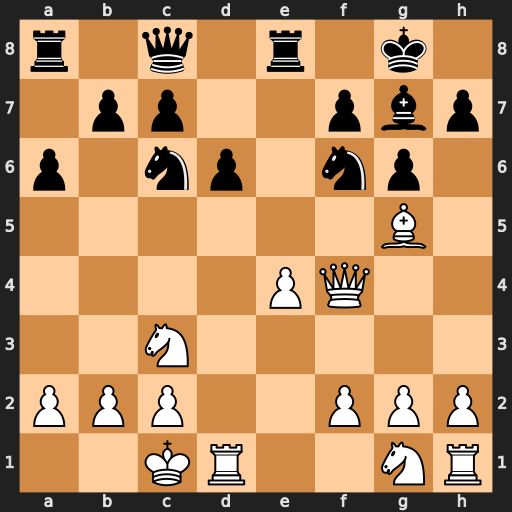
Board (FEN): r1q1r1k1/1pp2pbp/p1np1np1/6B1/4PQ2/2N5/PPP2PPP/2KR2NR
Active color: w
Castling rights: -
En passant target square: -
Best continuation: Bxf6 Bxf6 Qxf6